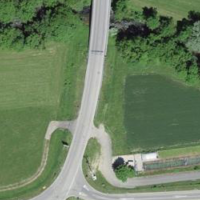
EUNIS habitat code: 57
Species observed at this site:
Melittis melissophyllum